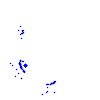
Particle: kaon